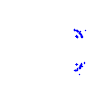
Particle: pion